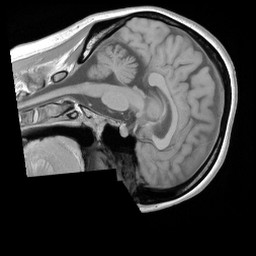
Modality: T1w
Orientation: sagittal
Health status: ill
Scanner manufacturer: siemens
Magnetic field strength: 3 T
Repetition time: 0.4 s
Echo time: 0.00272 s